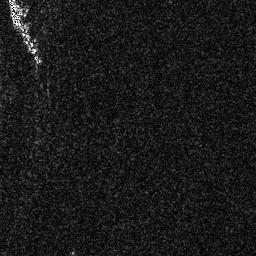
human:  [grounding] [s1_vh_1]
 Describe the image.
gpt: In the satellite image, there is  <ref>1 medium ship </ref> <box>[[2, 0, 14, 20, 0]]</box> located at top left.